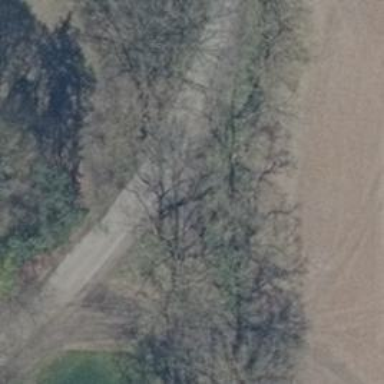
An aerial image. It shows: Tertiary road with asphalt surface.